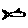
Label: fish